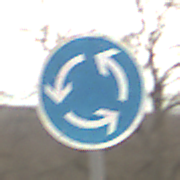
Verkehrszeichen: Kreisverkehr
Umgebung: Outdoor, Nature
Tageszeit: Midday
Wetter: Overcast
Licht: Natural
Jahreszeit: NotSpecified
Kontrast: LowContrast